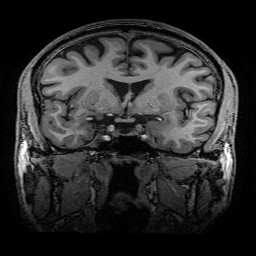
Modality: T1w
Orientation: sagittal
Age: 64
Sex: male
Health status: healthy
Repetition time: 2.53 s
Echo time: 0.0034 s